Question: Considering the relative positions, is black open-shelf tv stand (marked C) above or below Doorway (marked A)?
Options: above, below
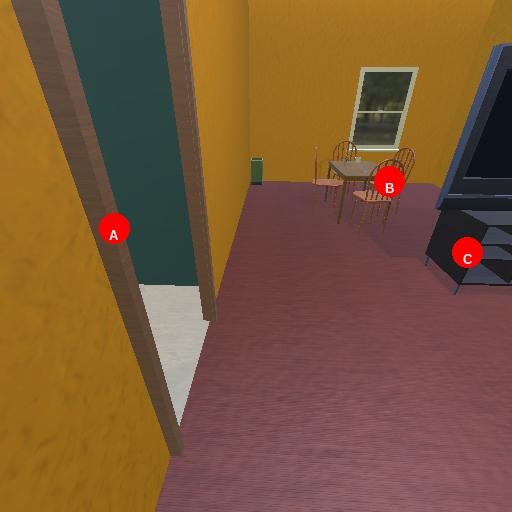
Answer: above